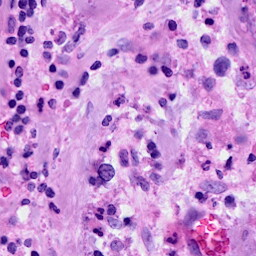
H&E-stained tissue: Breast